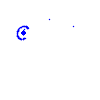
Particle: pion